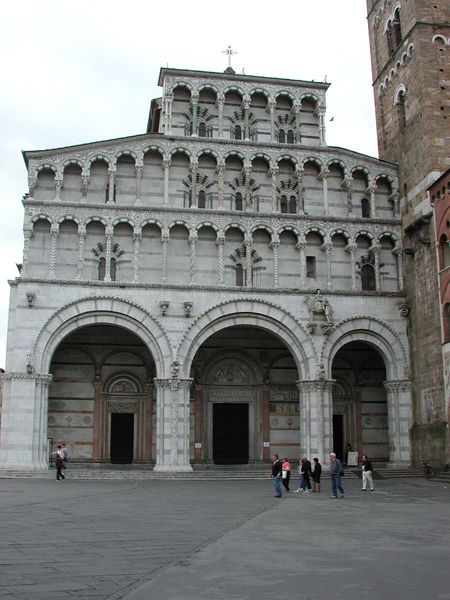
Titel: Westfassade
Standort: Lucca, S. Martino (EU - I)
Schlagwörter: himmel, menschen, fenster, grau, schwarz, säulen, tür, weiss, gebäude, rot, steine, kirche, drei, turm, bogen, fassade, platz, rundbogen, galerie, foto, bögen, eingang, kreuz, palast, arkaden, fries, portal, villa, gesims, säulengang, süulen, parma, lucca